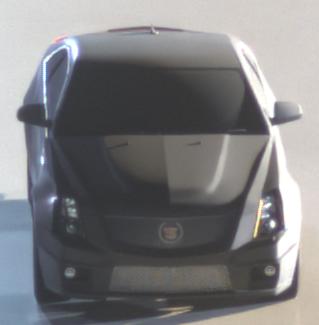
Make: Cadillac
Model: CTS-V
Detailed model: CTS-V (II) Limousine
Model produced from: 2008/11
Model produced until: 2010/12
Doors: 4
Color: gray
Road condition: wet road
Daytime: night
Contrast: high contrast